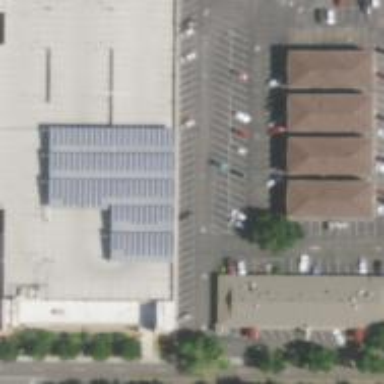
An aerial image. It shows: Multi-storey parking building.